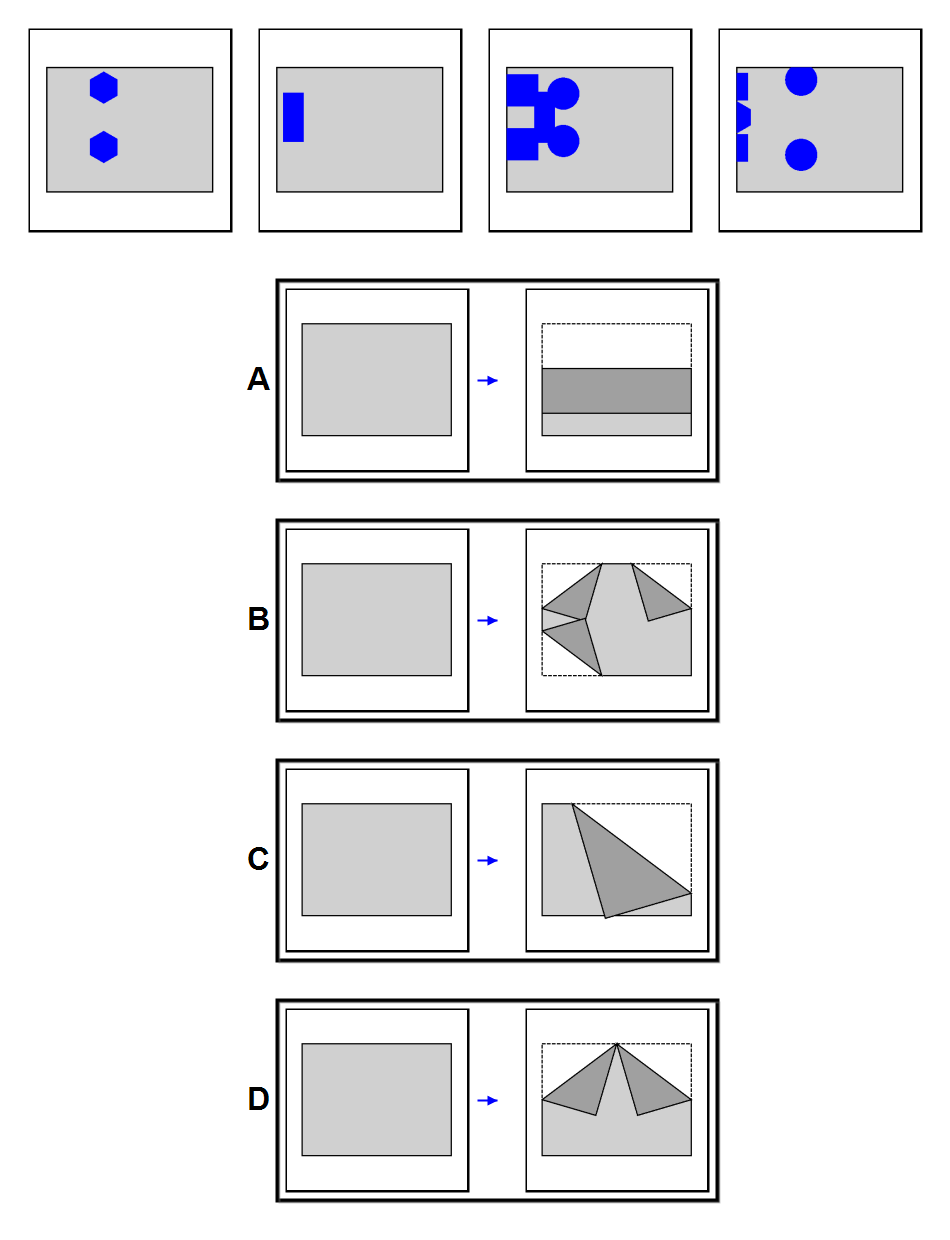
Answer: A